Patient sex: F
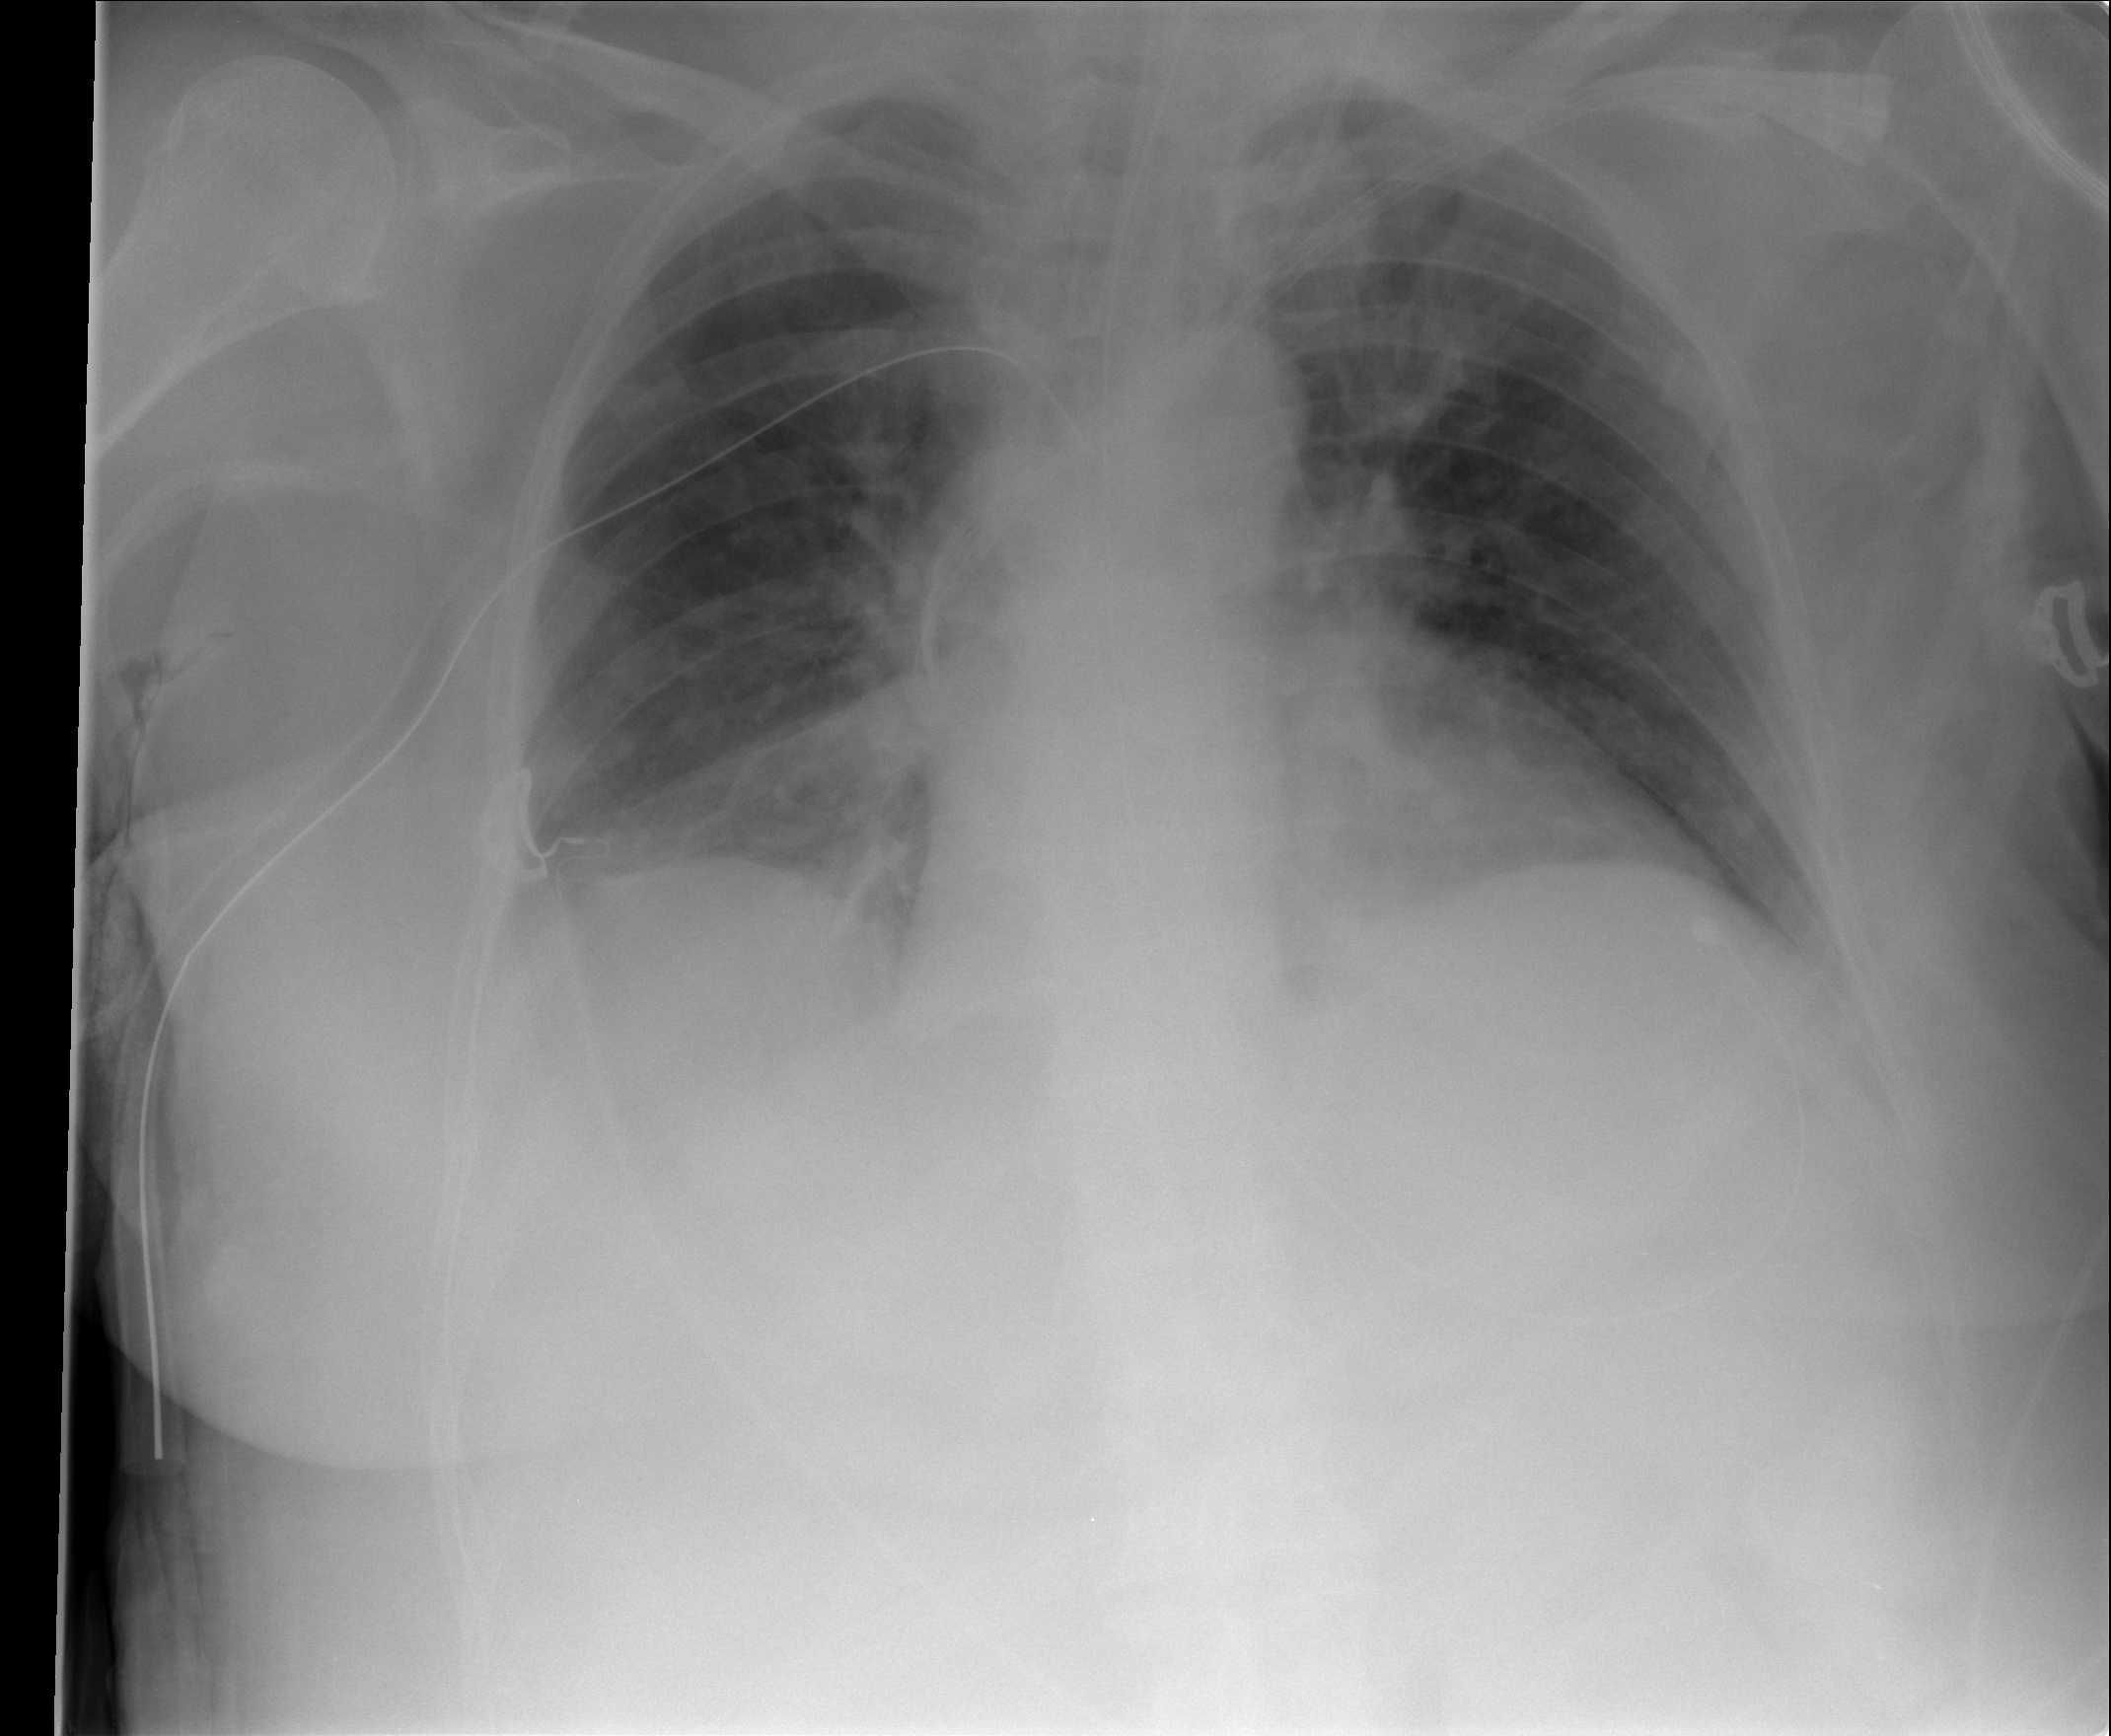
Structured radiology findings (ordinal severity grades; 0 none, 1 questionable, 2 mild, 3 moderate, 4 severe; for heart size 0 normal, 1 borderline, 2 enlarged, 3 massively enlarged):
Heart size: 0
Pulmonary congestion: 2
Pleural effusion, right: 2
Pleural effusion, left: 0
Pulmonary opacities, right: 0
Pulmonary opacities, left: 0
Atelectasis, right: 2
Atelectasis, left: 0